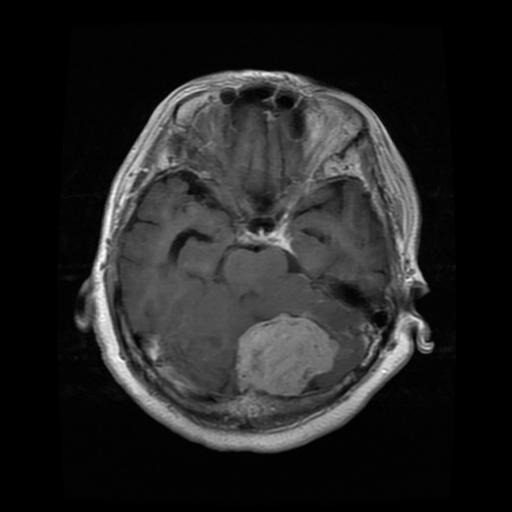
Label: meningioma